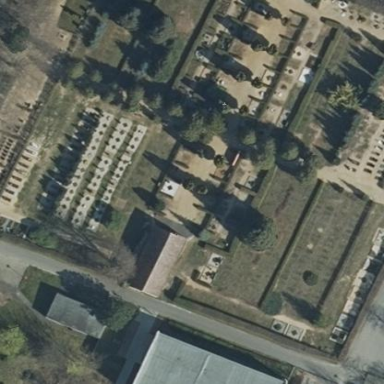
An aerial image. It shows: Cemetery.